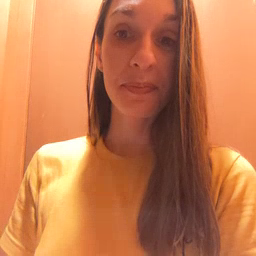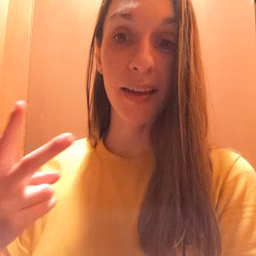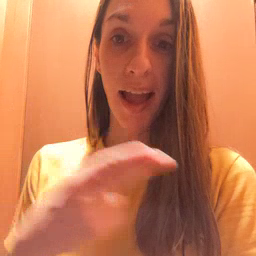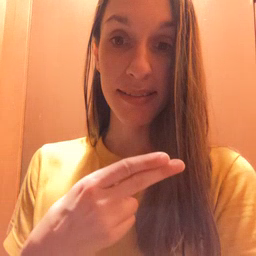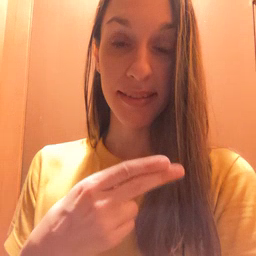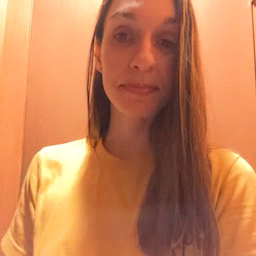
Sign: cut